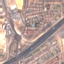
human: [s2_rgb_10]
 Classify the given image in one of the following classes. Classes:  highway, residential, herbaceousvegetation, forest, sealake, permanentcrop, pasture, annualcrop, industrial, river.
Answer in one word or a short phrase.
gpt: Highway